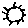
Label: sun